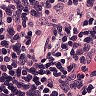
Metastatic tissue present: no